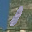
Label: 1